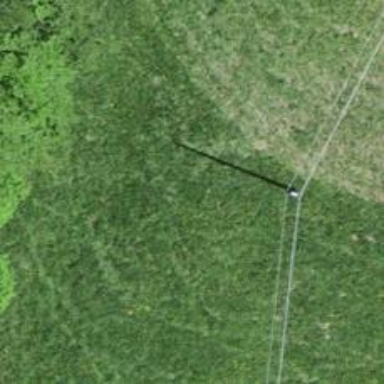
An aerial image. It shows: Minor power line.